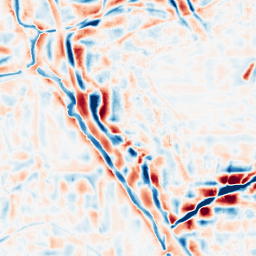
Category: wavelet
Decomposition family: wavelet_reverse_biorthogonal
Decomposition parameters: wavelet: rbio5.5
level: 4
Upsampling method: linear_exact
Upsampling parameters: scale: 2
Upsampling scale: 2